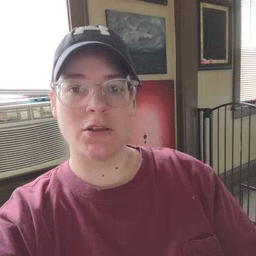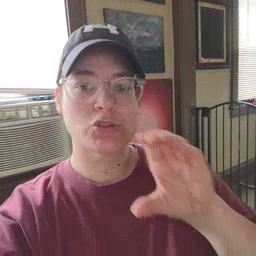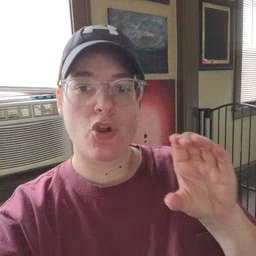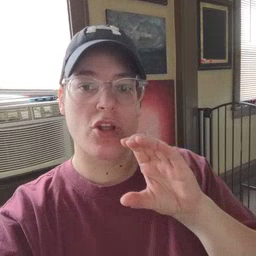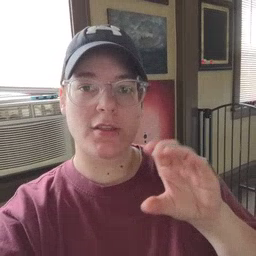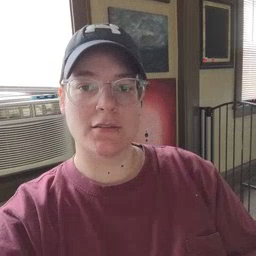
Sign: chocolate